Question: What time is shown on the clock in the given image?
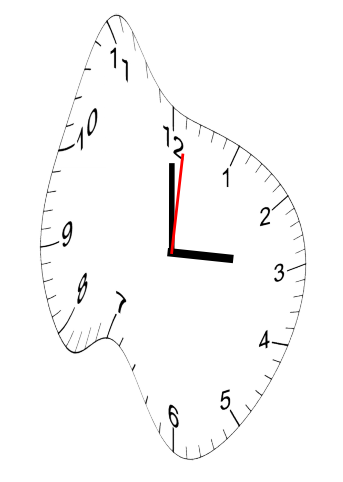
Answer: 03:00:01